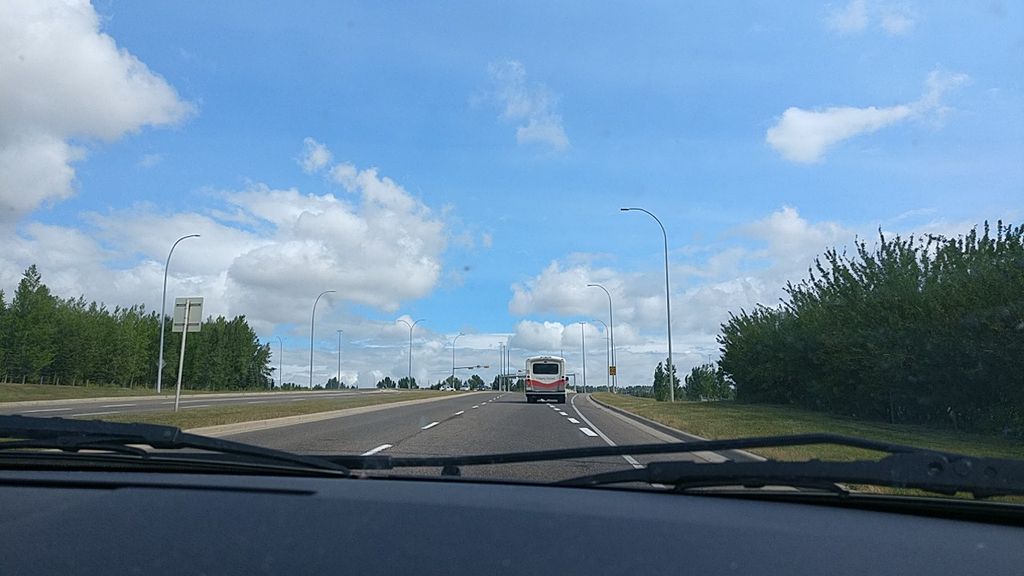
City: calgary